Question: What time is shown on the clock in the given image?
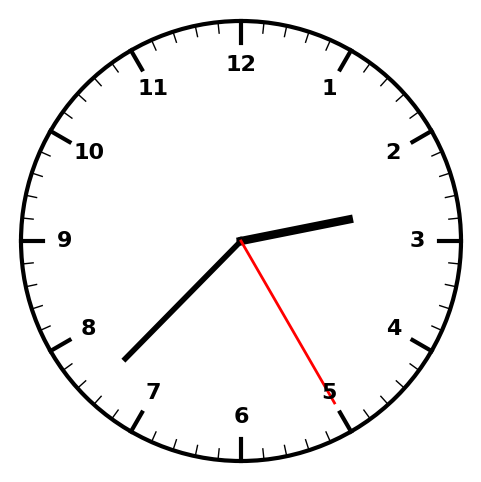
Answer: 02:37:25